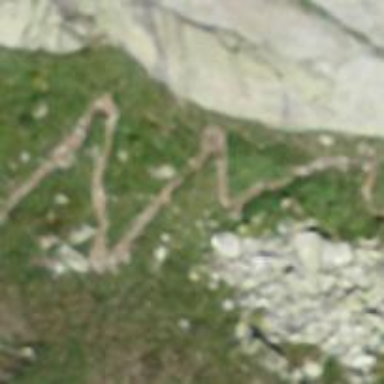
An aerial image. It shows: Ground path.